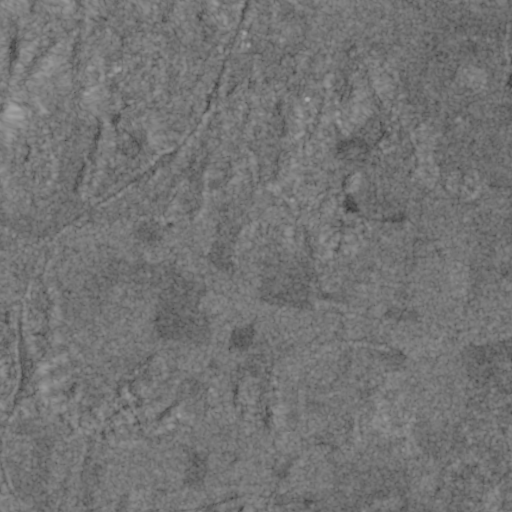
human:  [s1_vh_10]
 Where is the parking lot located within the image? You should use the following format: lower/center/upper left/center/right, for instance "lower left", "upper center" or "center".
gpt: The parking lot is located in the upper left of the image.
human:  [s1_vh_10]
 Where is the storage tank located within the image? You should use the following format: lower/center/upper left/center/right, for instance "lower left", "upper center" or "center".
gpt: The storage tank is located in the upper left of the image.
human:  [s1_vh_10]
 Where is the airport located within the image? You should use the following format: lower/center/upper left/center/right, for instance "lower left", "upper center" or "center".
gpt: There is no airport in the image.

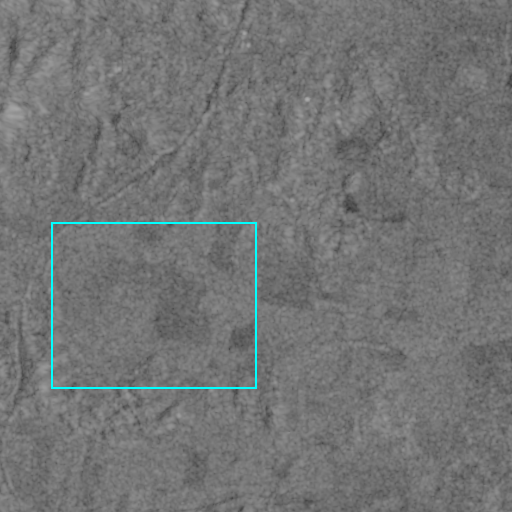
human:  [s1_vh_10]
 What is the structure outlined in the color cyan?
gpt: The structure outlined in cyan is a crop field.
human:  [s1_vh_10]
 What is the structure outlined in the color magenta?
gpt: There is no magenta outline.